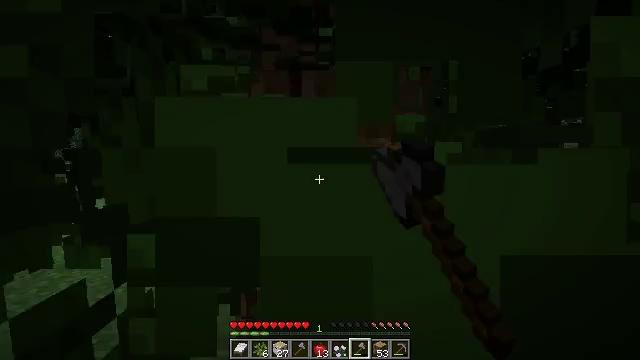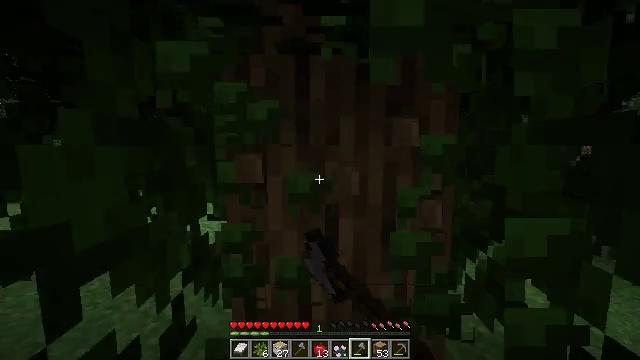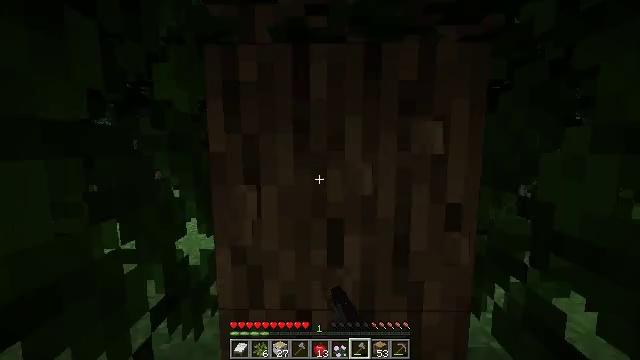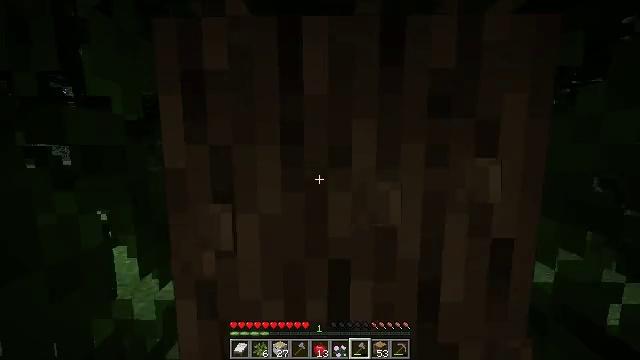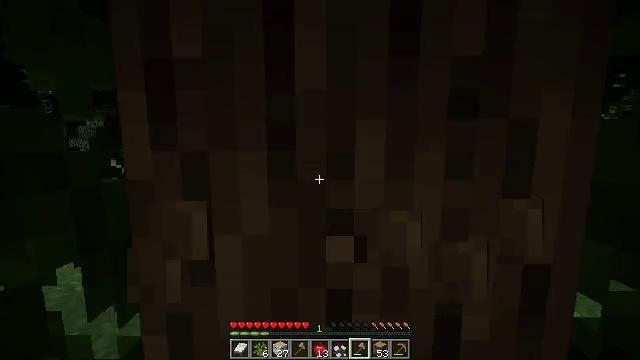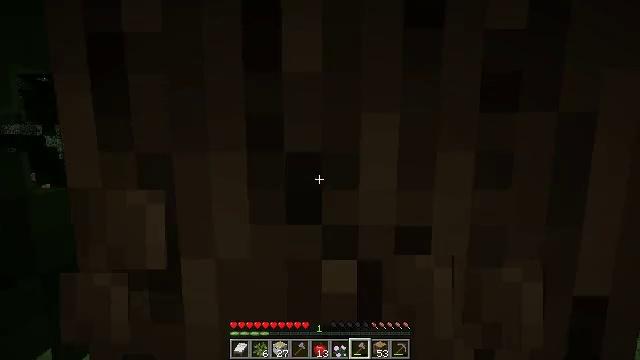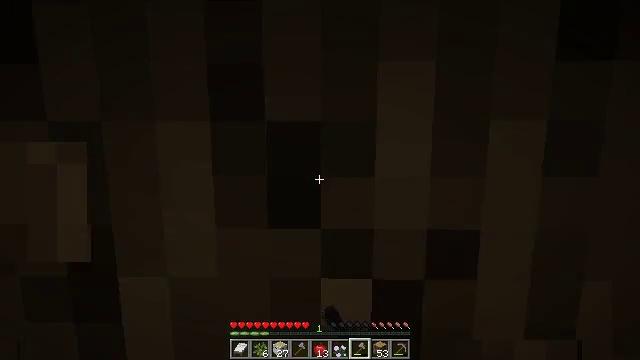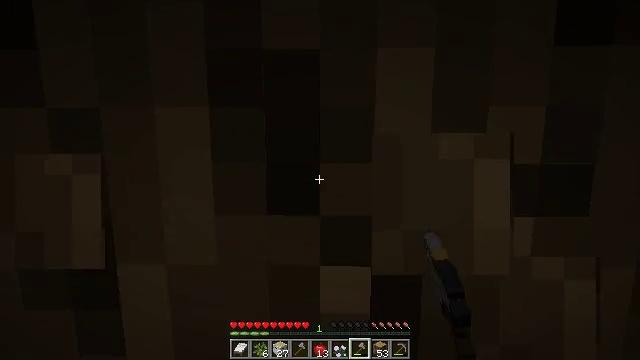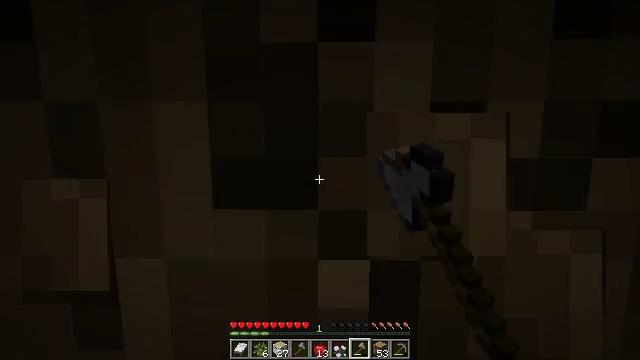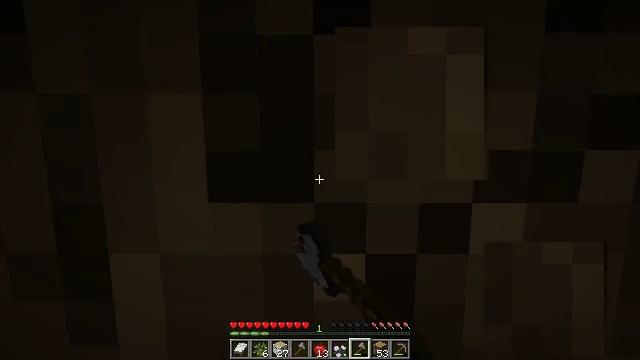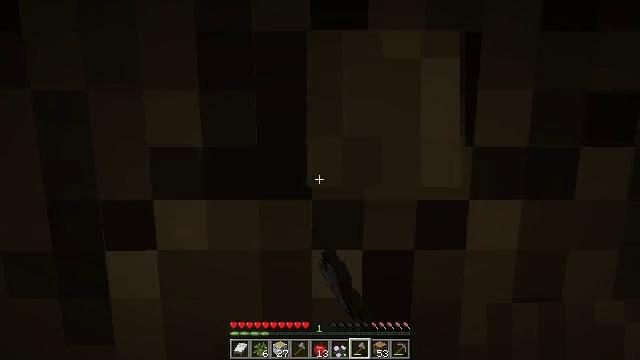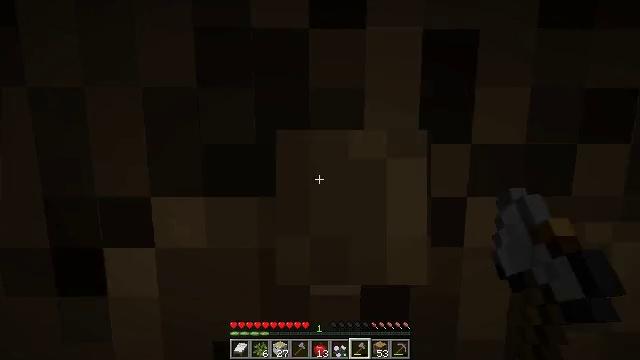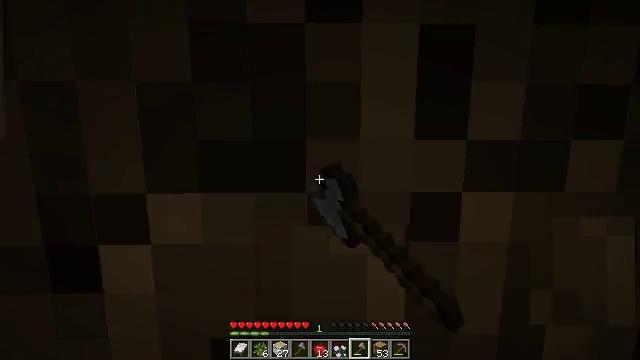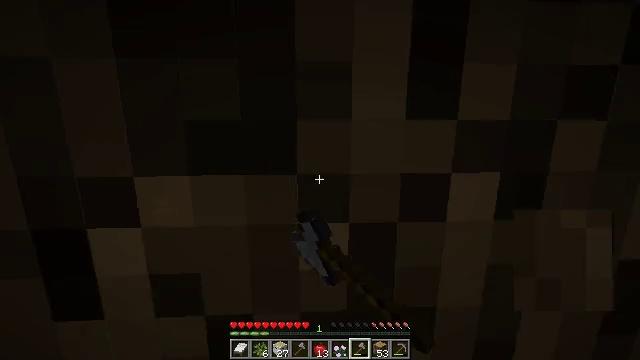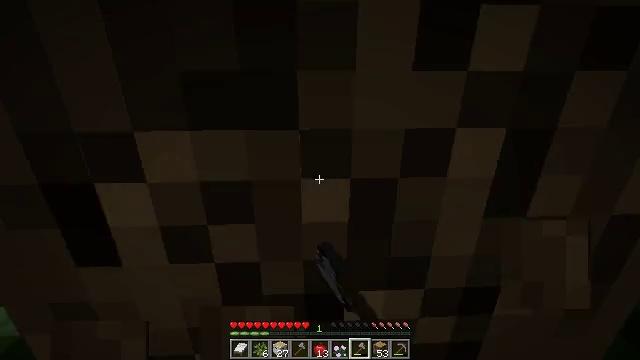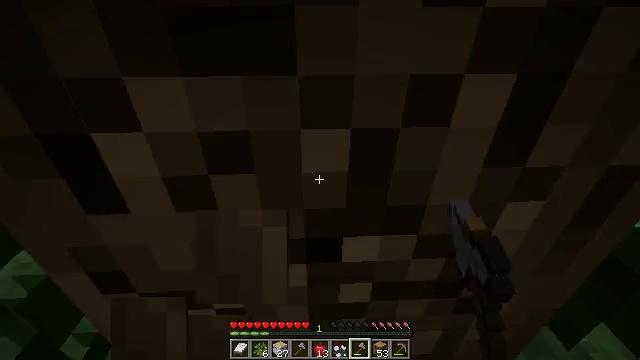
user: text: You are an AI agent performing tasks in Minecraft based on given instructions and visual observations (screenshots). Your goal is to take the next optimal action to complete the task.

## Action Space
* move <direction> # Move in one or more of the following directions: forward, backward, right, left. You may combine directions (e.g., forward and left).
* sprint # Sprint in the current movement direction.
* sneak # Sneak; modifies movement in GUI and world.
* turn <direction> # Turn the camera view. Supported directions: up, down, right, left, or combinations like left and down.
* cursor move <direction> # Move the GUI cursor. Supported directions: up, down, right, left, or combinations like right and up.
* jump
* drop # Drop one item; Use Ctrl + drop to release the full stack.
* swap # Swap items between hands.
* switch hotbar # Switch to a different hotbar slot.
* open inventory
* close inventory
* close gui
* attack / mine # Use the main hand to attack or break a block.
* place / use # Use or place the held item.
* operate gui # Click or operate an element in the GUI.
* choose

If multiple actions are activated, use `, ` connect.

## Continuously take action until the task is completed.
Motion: motion action
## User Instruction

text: Gather oak logs from trees.
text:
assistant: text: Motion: move forward, turn left, attack / mine
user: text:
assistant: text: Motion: move forward, attack / mine
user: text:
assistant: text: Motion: move forward, attack / mine
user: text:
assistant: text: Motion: move forward, attack / mine
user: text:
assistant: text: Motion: move forward, attack / mine
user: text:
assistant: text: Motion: move forward, attack / mine
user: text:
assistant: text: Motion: attack / mine
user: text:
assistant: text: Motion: attack / mine
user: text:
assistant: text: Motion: attack / mine
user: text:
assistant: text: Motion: attack / mine
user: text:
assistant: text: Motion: attack / mine
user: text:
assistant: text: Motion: attack / mine
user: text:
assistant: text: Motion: turn right and down, attack / mine
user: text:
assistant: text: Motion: turn down, attack / mine
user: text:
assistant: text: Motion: turn down, attack / mine
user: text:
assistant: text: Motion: turn left and down, attack / mine
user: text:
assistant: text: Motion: turn down, attack / mine
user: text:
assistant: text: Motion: attack / mine
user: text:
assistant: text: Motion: attack / mine
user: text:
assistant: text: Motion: attack / mine
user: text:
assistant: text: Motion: attack / mine
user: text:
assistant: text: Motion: attack / mine
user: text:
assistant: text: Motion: attack / mine
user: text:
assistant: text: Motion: attack / mine
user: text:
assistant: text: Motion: attack / mine
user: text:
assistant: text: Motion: attack / mine
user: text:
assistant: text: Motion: attack / mine
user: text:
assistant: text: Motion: attack / mine
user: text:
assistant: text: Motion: attack / mine
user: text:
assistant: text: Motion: attack / mine